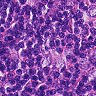
Metastatic tissue present: yes